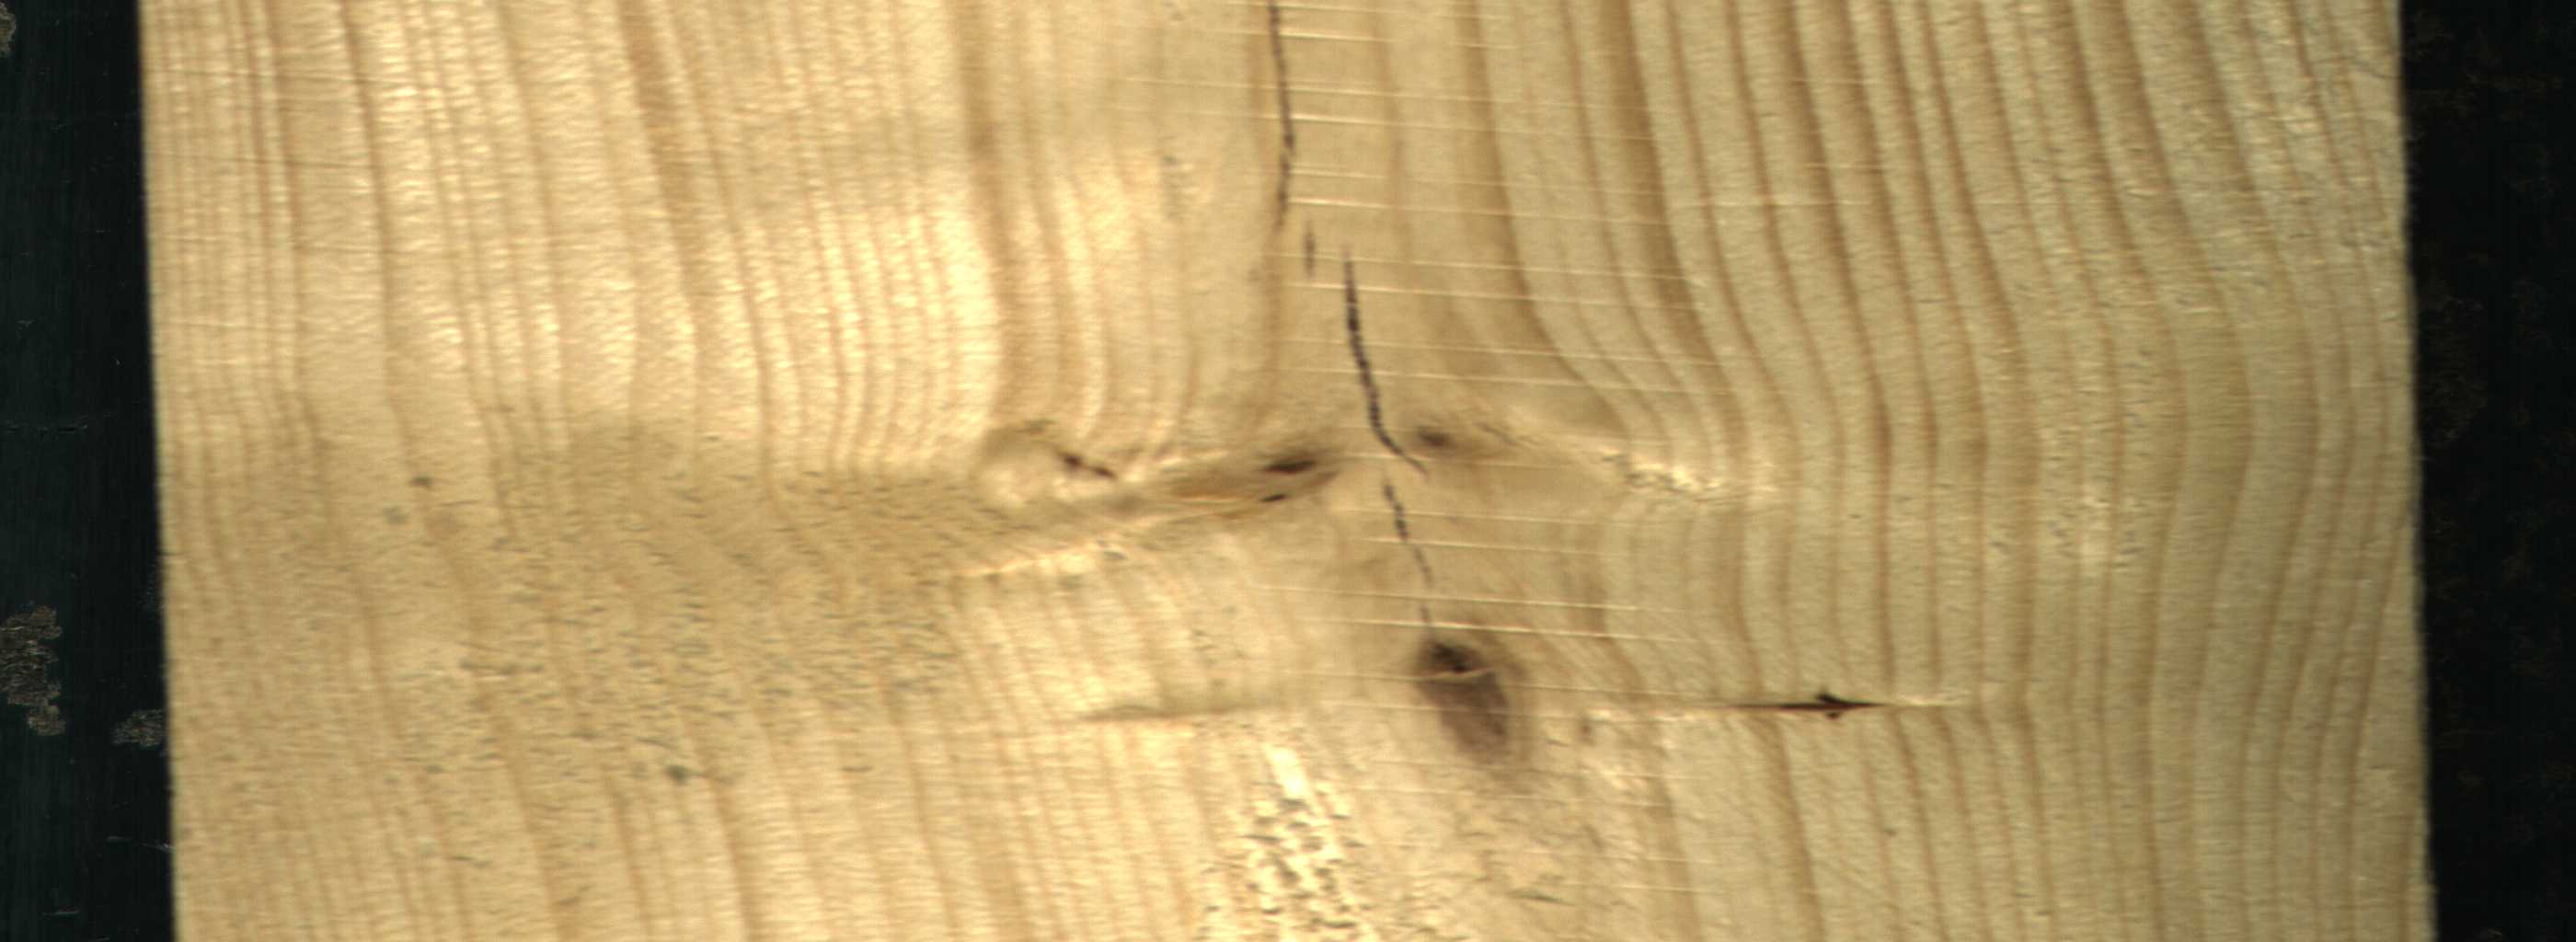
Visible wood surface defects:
Marrow
Crack
Crack
Crack
Dead_Knot
Live_Knot
Live_Knot